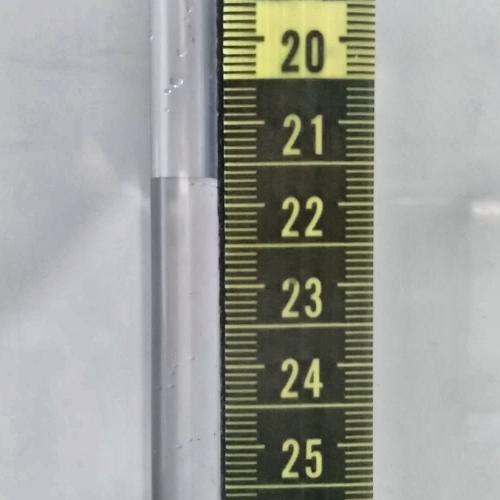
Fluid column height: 21.7 cm